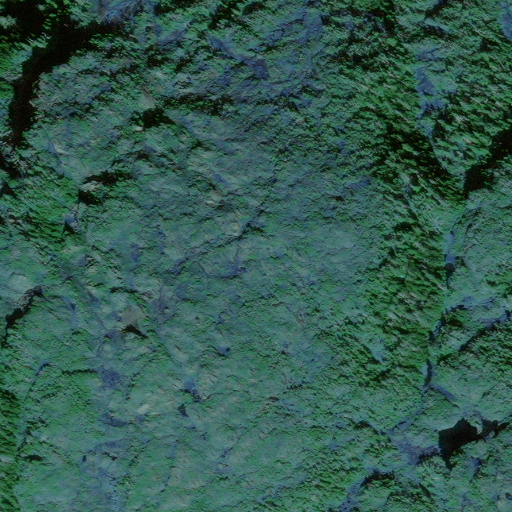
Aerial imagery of ridge(s) in Alaska named Saw Ridge containing only unknown